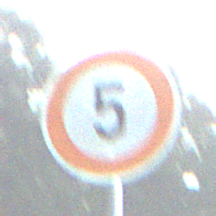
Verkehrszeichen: Geschwindigkeit5
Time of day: SunriseSunset
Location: Outdoor (Nature)
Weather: PartlyCloudy
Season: NotSpecified
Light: Natural